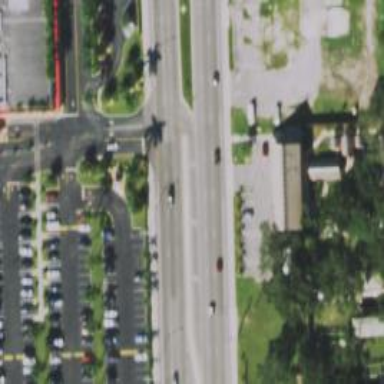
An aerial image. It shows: Unmarked crossing on the road.